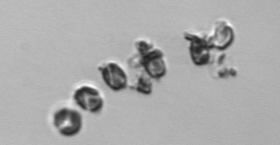
Label: Thalassiosira_TAG_external_detritus